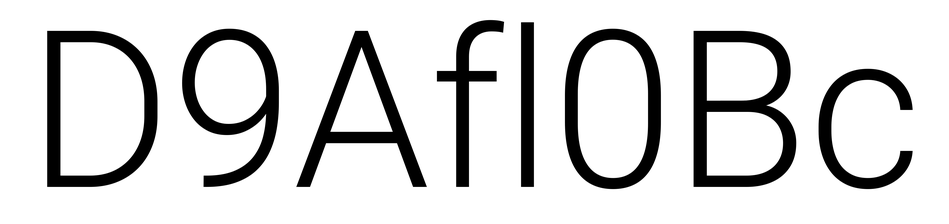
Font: Roboto_Light